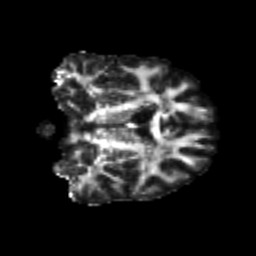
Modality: FA
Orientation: coronal
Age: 22
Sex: male
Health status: healthy
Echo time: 0.074 s